Question: I am trying to get values from database using 'servlet' in which i am using 'JSON' object to send the data to my 'JSP' in my 'JSP', 'jQuery' handles the receiving data.i am able to get data but just the last value of the database not all the values here is all my code any help is Thankful.
### jQuery:
'''
<script src="http://ajax.googleapis.com/ajax/libs/jquery/1.10.2/jquery.min.js">
</script>
<script>
$(document).ready(function(){
$("#country_id").change(function() {
var xyz = $("option:selected").val();
var Myselect = $('#state_ref');
$.getJSON("../Retrive_country?stateadd_1=none",
{countryREF : xyz } ,function(data){
$('#state_ref').empty();
$.each(data, function(index, state){
$("<option></option>")
.attr("value", state.stateId).text(state.stateName)
.appendTo('#state_ref');
});
});//end get
});
});
</script>
'''
### Servlet :
'''
String sql1 = "SELECT * FROM state WHERE country_ref="+countryref+"
PreparedStatement pst1 = db.getConnection().prepareStatement(sql1);
ResultSet j = pst1.executeQuery();
JSONObject obj = new JSONObject();
pw.println("[");
while (j.next()) {
state_id = j.getString(1);
state = j.getString(2);
country_ref = j.getString(3);
obj.put("stateId", state_id);
obj.put("stateName", state);
}
pw.println(obj);
pw.println("]");
'''
### JSP:
'''
<div class="span2 clear">
<select name="country_id" id="country_id">
<option>-select-</option>
<option id="blabbb">america</option>
<option id="blabbb">UK</option>
<option id="blabbb">Africa</option>
</select></div>
<div class="span2 clear">
<select name="state_ref" id="state_ref">
<option ></option>
</select></div>
'''
when i try to 'console.log(data);' here is the result

here i am getting only one value(last value of column) instead of getting all the values from database.
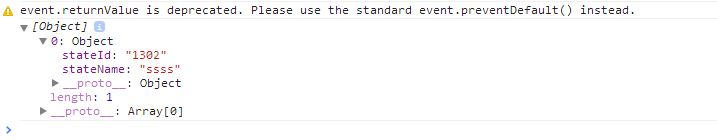
Answer: '''
ArrayList<String> statelist = new ArrayList<String>();
ArrayList<String> stateidlist = new ArrayList<String>();
String sql1 = "SELECT * FROM state WHERE country_ref="+countryref+"
PreparedStatement pst1 = db.getConnection().prepareStatement(sql1);
ResultSet j = pst1.executeQuery();
JSONObject obj = new JSONObject();
pw.println("[");
while (j.next()) {
state_id = j.getString(1);
state = j.getString(2);
country_ref = j.getString(3);
stateidlist.add(state_id);
statelist.add(state);
}
obj.put("statelist",statelist);
obj.put("stateidlist",stateidlist);
pw.println("]");
'''
'''
<script>
$(document).ready(function(){
$("#country_id").change(function() {
var xyz = $("option:selected").val();
var Myselect = $('#state_ref');
$.getJSON("../Retrive_country?stateadd_1=none",
{countryREF : xyz } ,function(data){
console.log(data);
$('#state_ref').empty();
$.each(data, function(index, state){
for(var prop in state.stateidlist){
var stateidvalue = state.stateidlist[prop];
var statelistvalue = state.statelist[prop];
$("<option></option>")
.attr("value", stateidvalue).text(statelistvalue)
.appendTo('#state_ref');
}
});
});//end get
});
});
</script>
'''